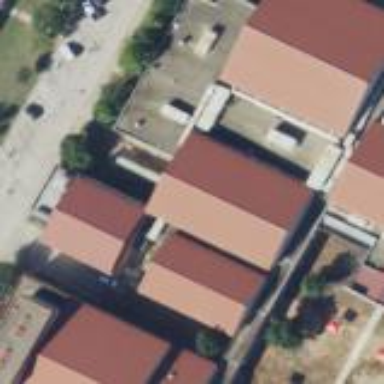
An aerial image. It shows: School building.